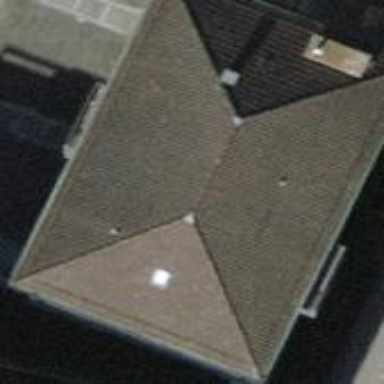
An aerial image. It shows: Apartment building with hipped roof.